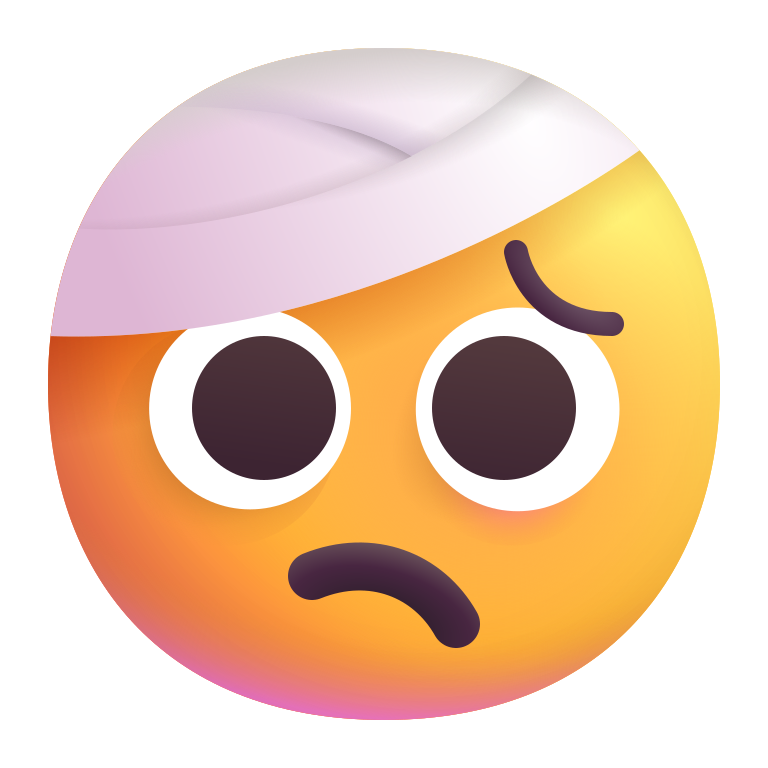
face with head bandage color